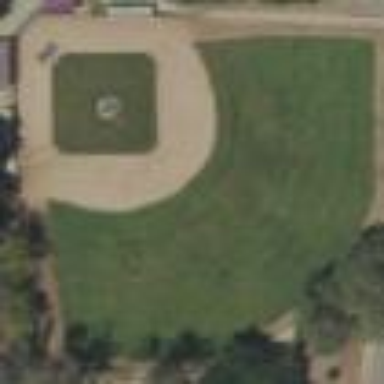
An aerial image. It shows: Baseball pitch for leisure and sports activities.